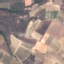
Label: PermanentCrop